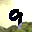
Label: 9